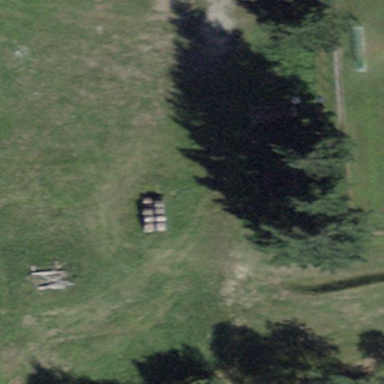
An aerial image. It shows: Caravan site with sanitary dump station.